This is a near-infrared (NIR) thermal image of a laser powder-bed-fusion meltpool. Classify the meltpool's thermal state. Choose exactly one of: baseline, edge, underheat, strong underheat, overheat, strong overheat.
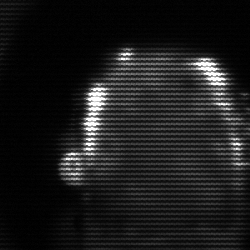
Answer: baseline